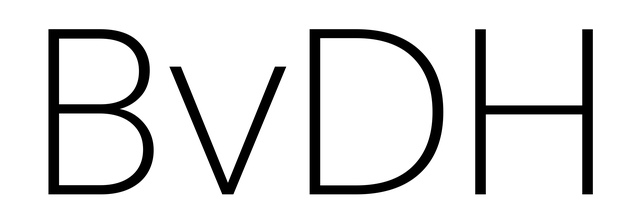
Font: Poppins-ExtraLight